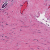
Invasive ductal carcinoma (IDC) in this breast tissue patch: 0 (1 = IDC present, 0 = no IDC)